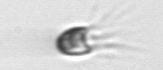
Label: Balanion